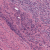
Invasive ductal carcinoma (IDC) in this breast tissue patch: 1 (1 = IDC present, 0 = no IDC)